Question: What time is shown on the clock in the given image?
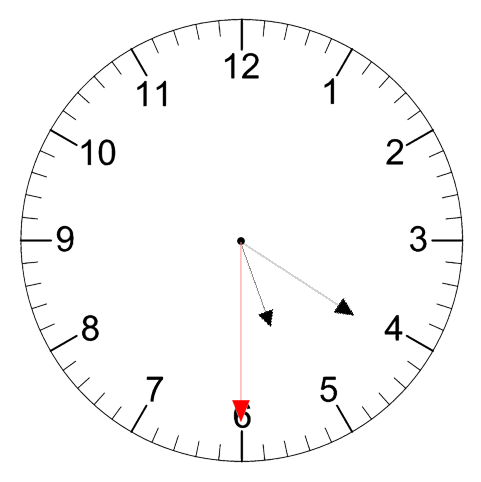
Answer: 05:20:30